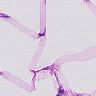
Metastatic tissue present: no